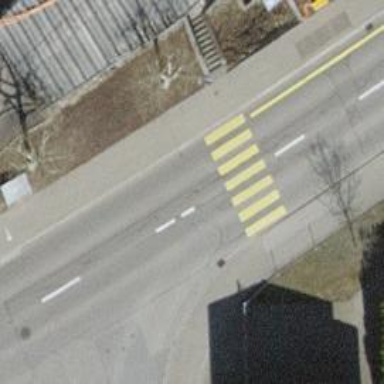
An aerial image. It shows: Zebra crossing on the road.